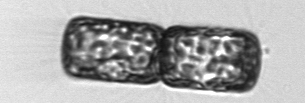
Label: Lauderia_annulata